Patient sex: F
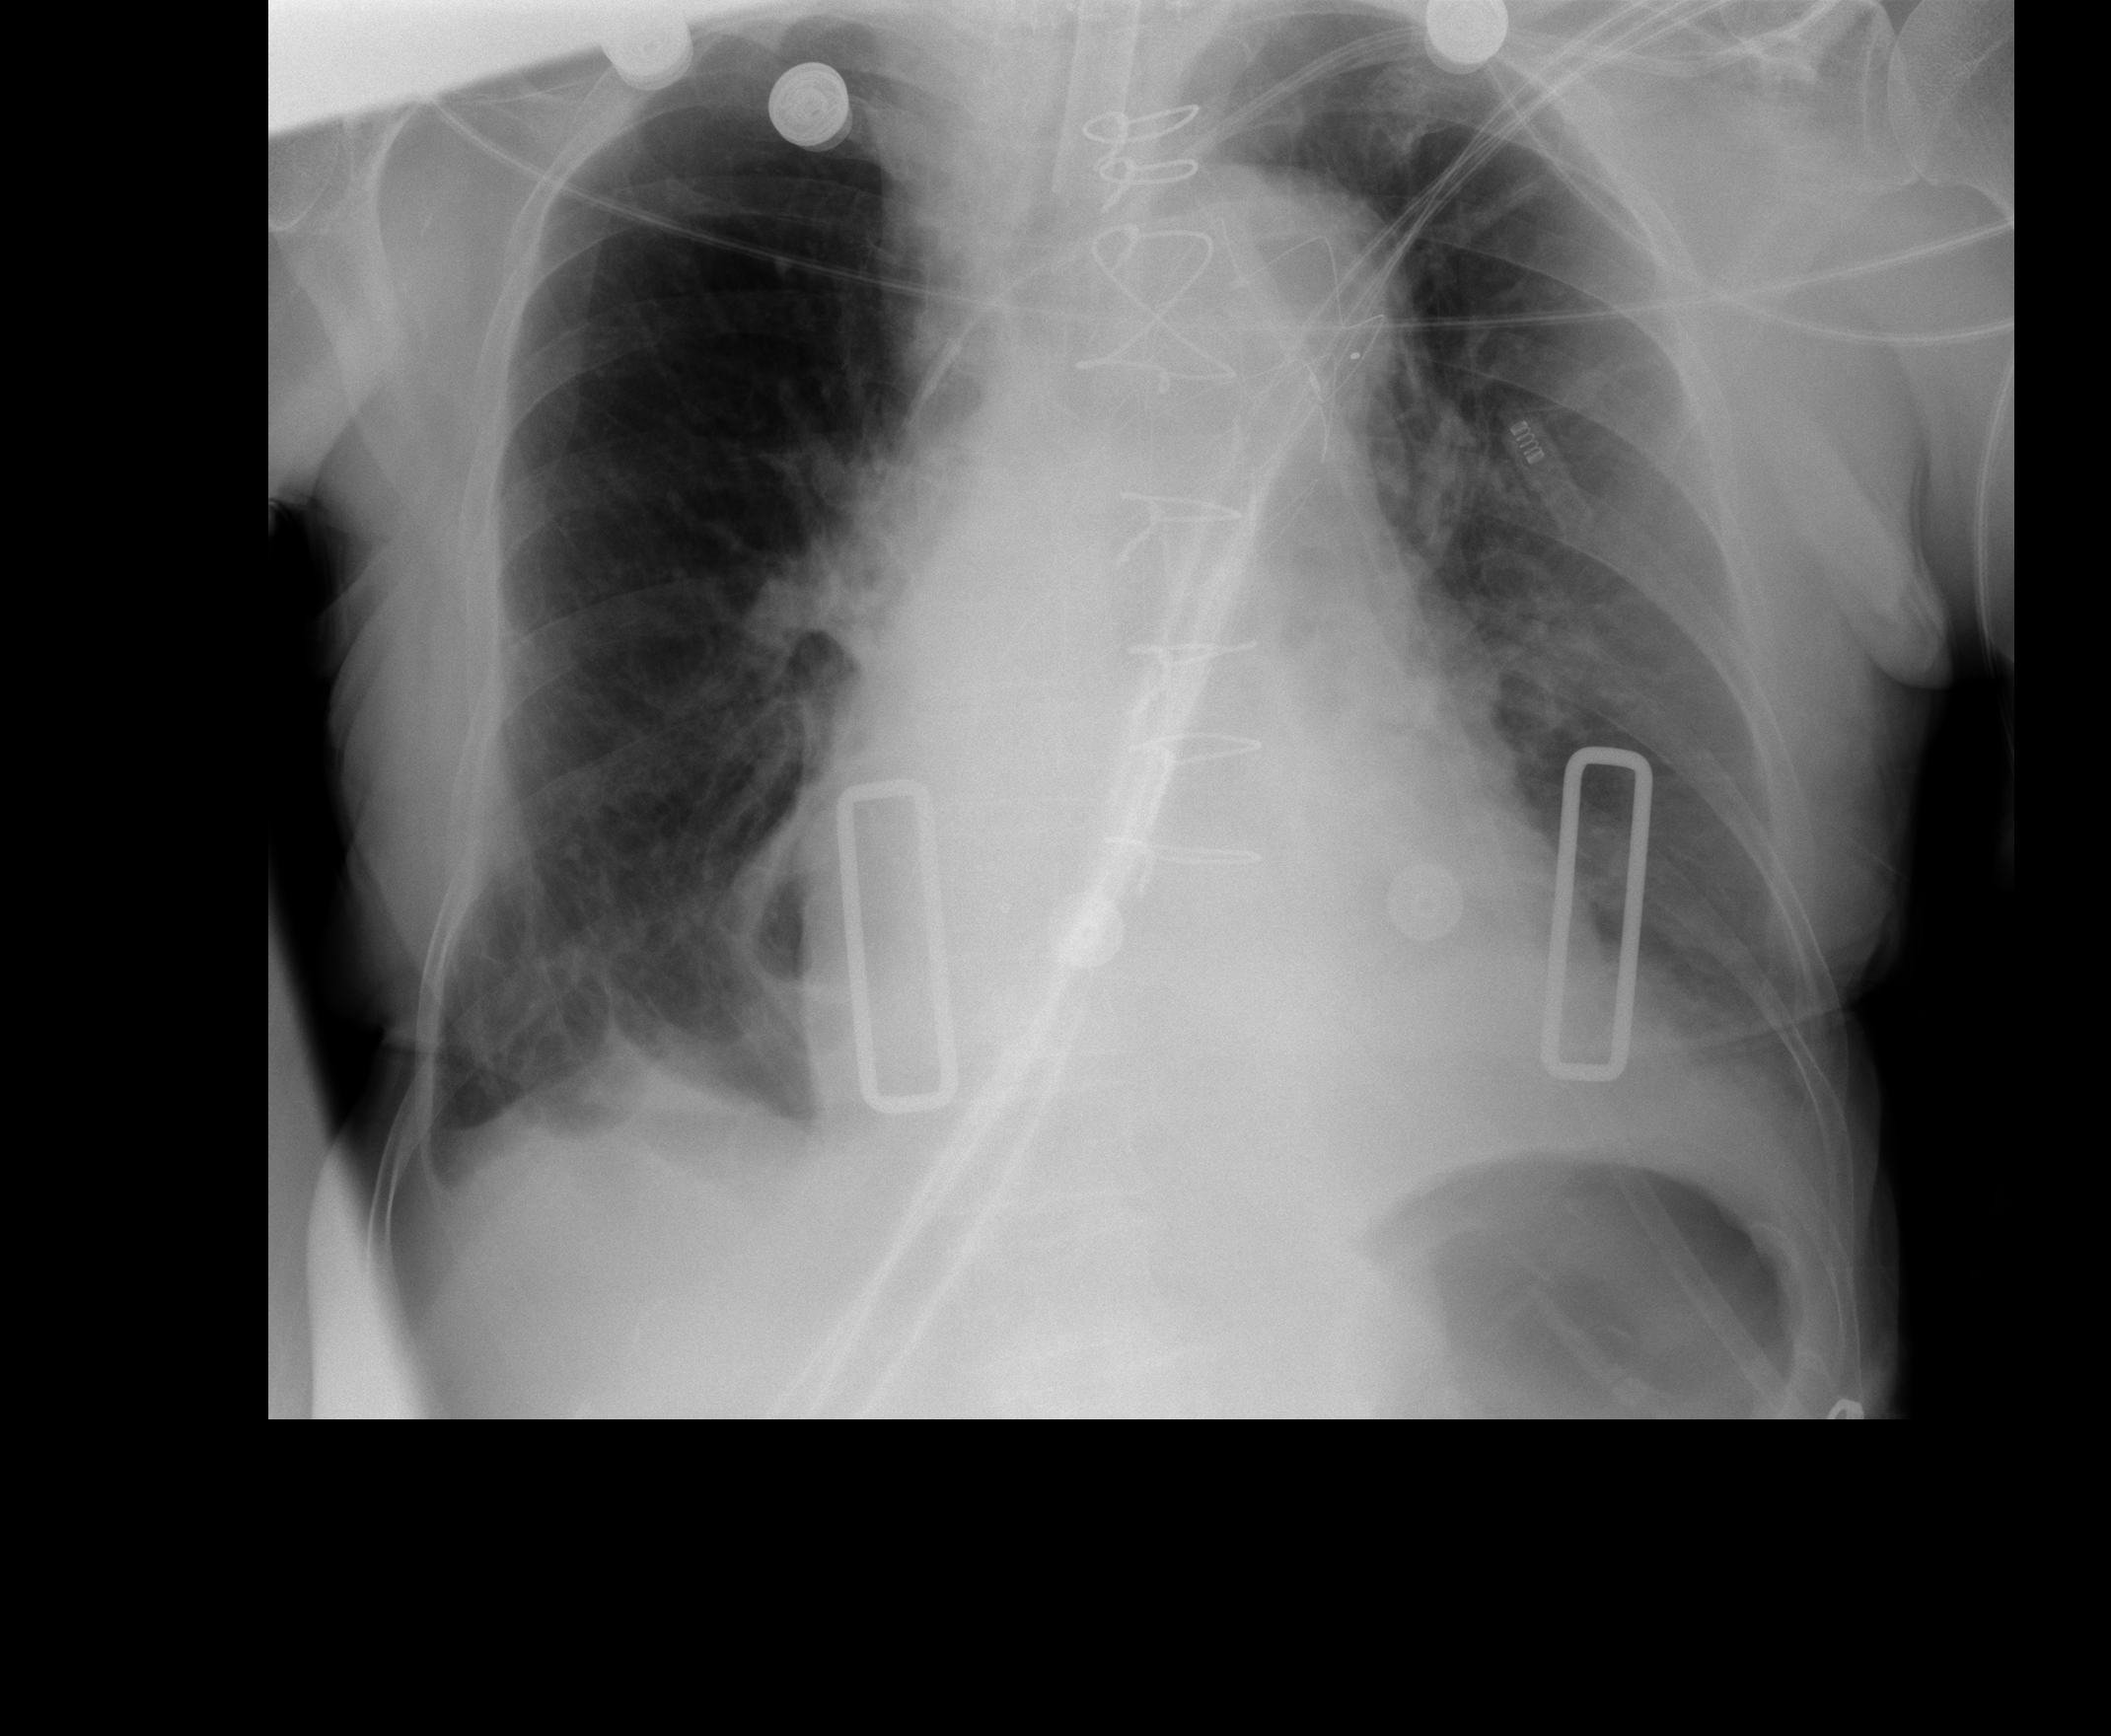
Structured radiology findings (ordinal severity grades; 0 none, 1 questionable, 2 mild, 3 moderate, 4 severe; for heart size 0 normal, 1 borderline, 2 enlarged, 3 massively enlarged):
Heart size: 1
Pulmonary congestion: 0
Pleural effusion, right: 2
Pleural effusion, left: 1
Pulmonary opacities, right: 0
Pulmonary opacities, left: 0
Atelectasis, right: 2
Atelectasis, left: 2